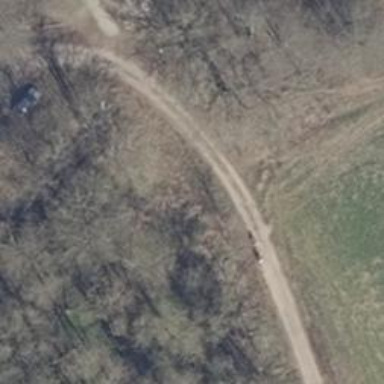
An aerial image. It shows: Culvert tunnel.